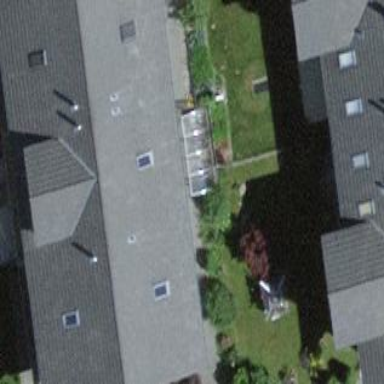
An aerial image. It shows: House with gabled roof oriented across.